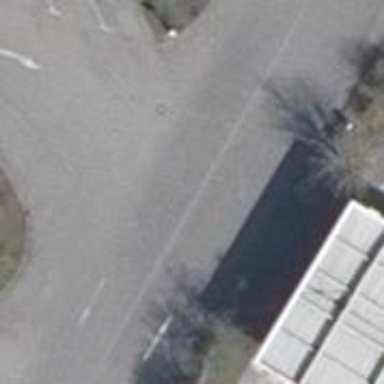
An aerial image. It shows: Asphalt parking aisle off service road.